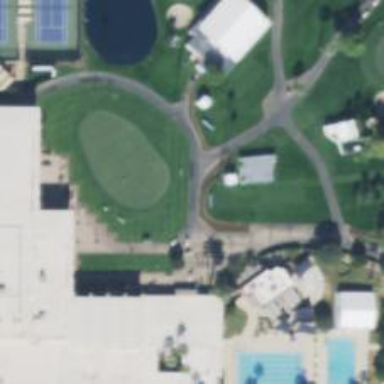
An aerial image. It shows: Path for golf carts.